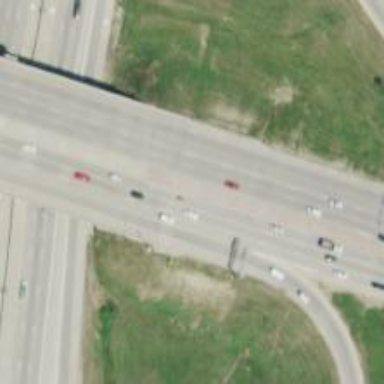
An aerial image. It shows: Primary highway that functions as expressway.